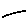
Label: line